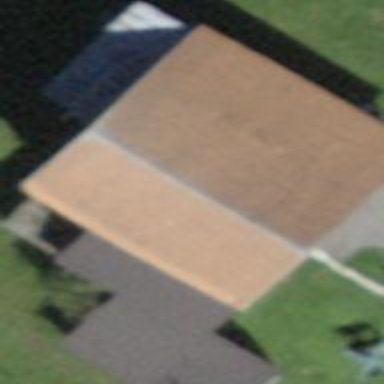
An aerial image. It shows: Rural barn.